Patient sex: M
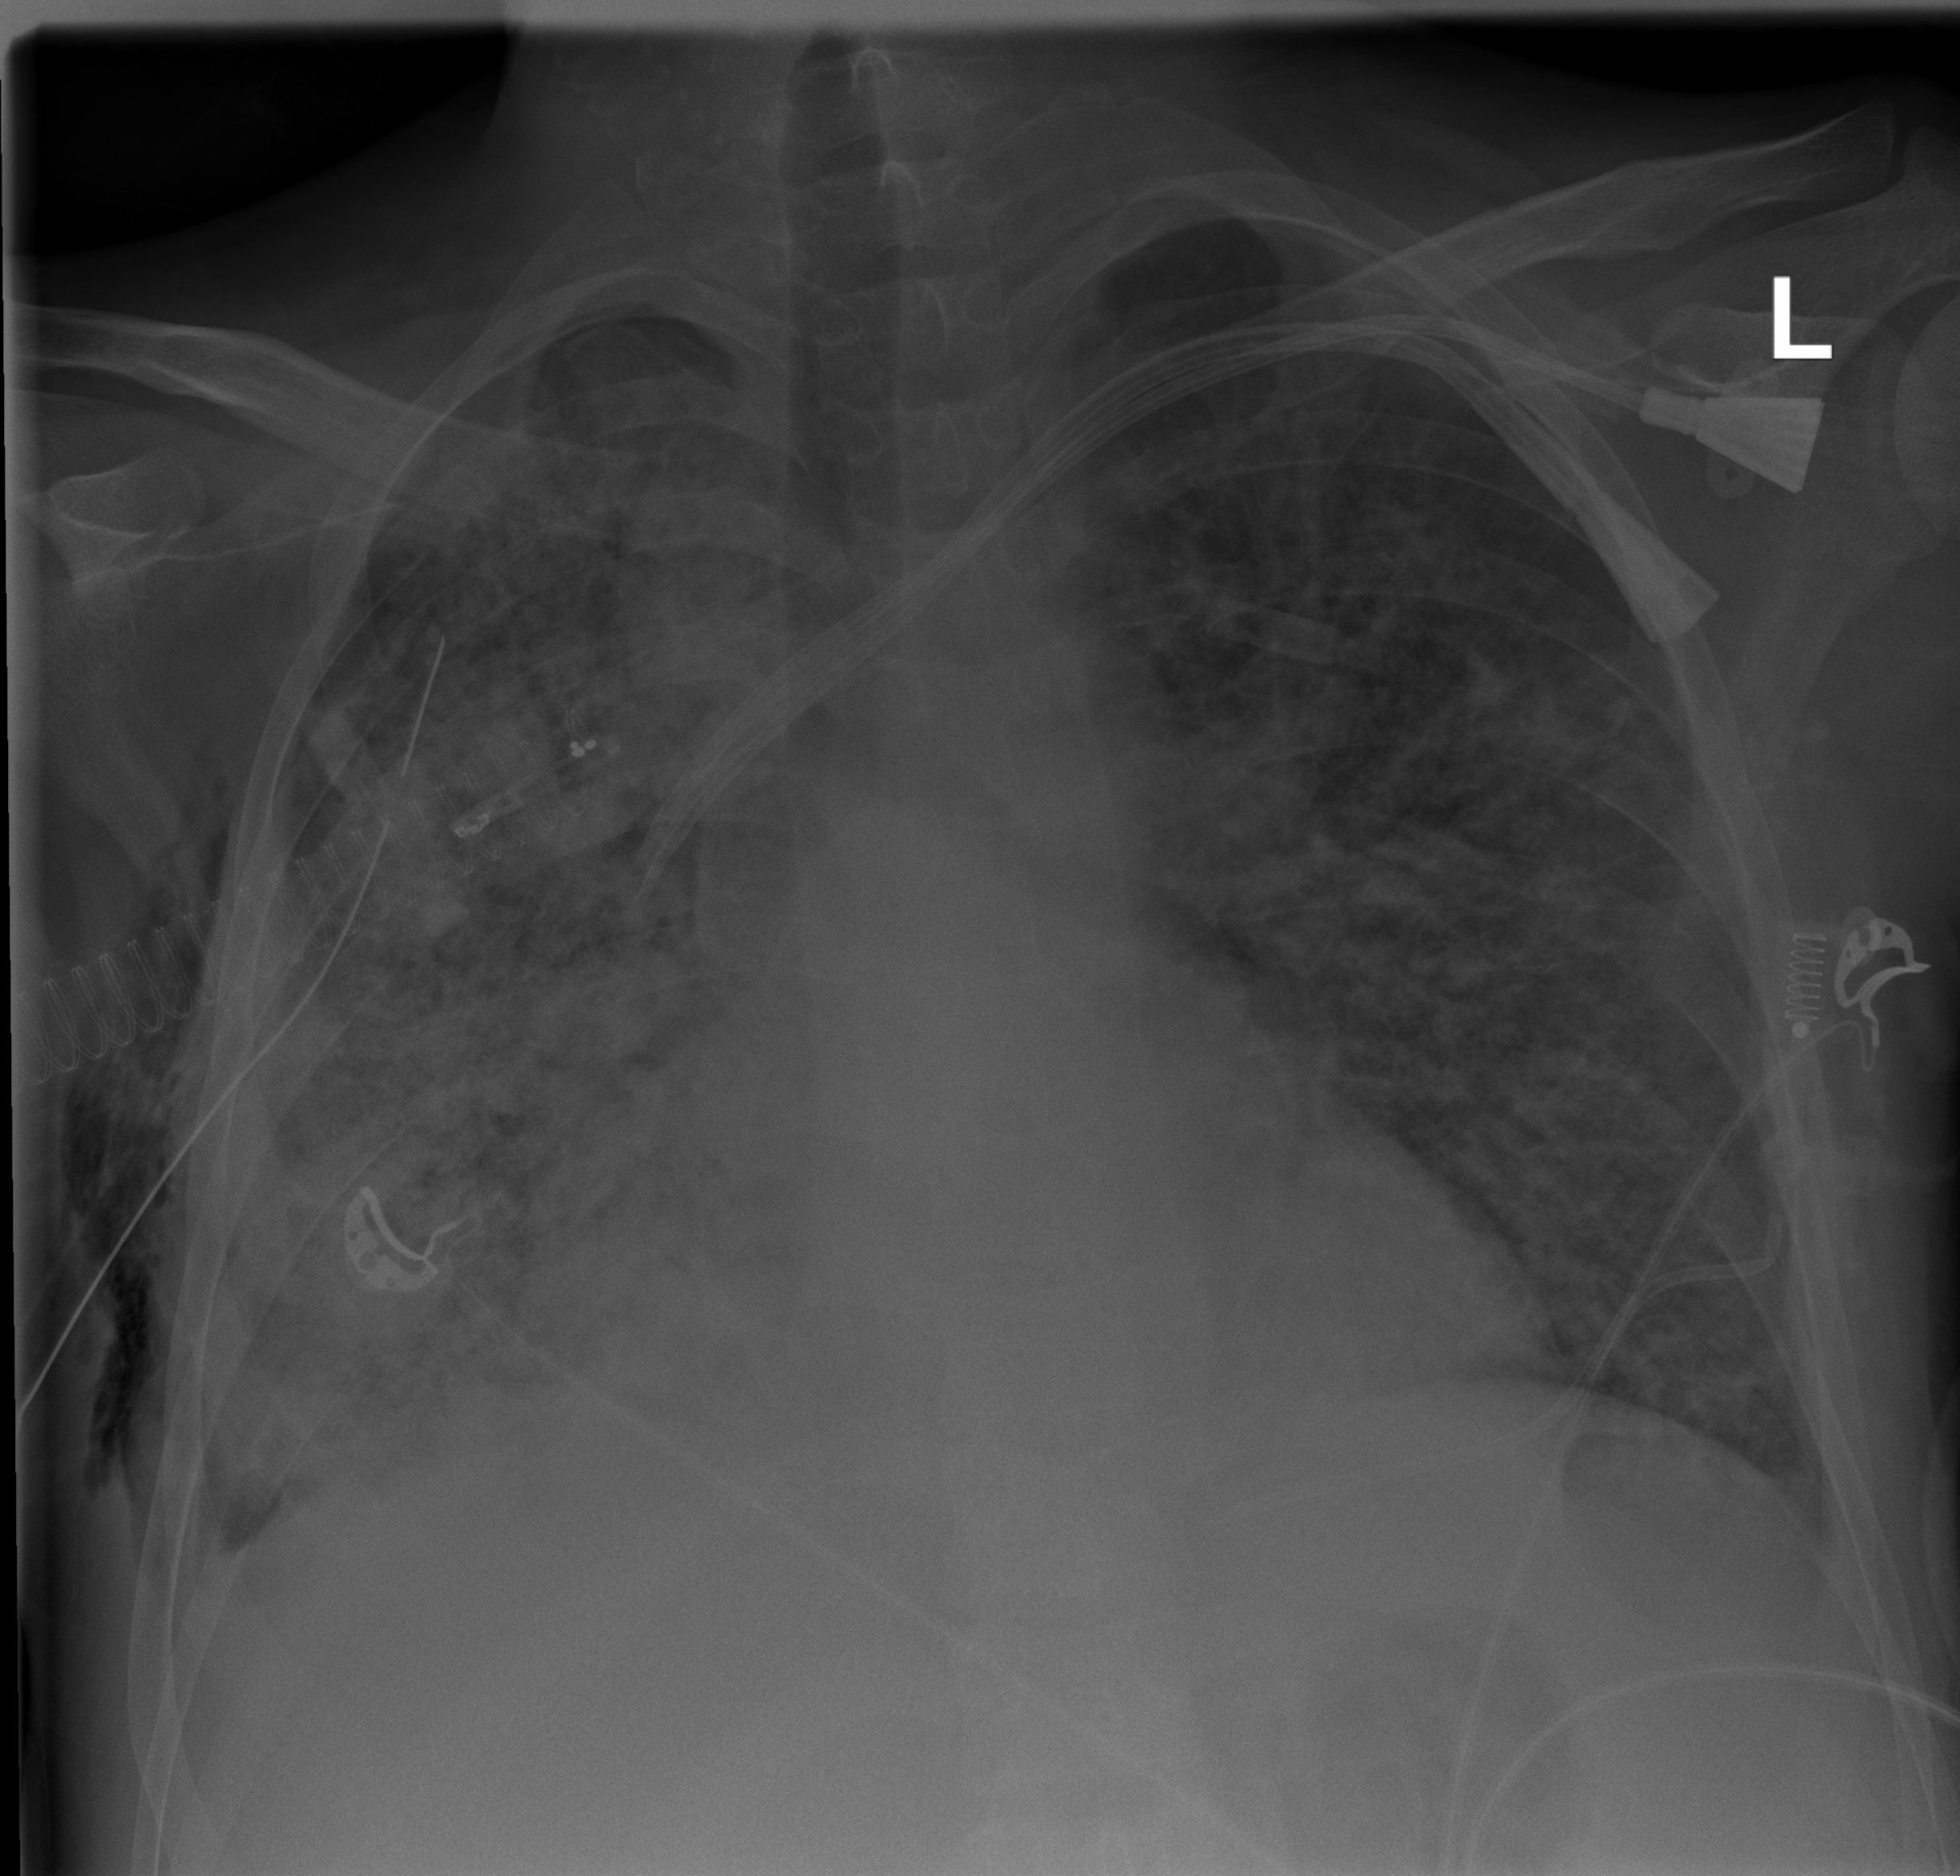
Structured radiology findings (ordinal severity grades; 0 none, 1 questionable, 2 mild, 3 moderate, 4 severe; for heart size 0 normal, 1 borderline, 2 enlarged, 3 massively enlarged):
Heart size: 2
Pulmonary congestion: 3
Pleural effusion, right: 2
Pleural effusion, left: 0
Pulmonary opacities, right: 4
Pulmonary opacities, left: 3
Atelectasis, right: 3
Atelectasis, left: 2